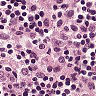
Metastatic tissue present: no